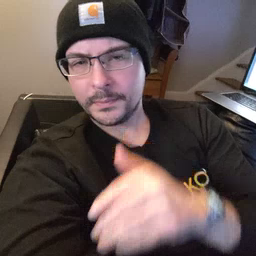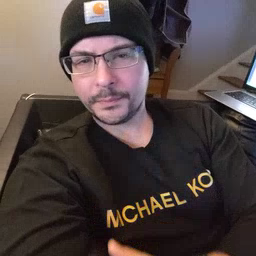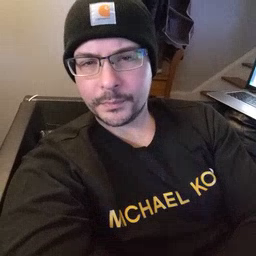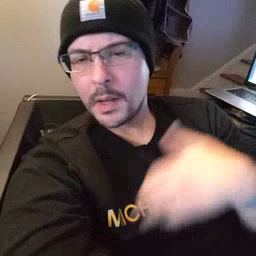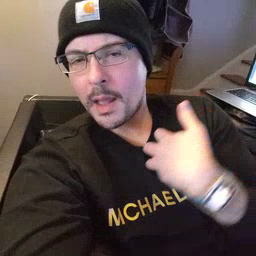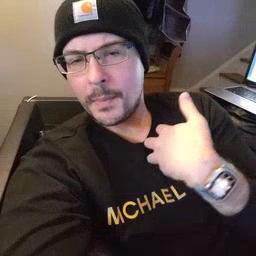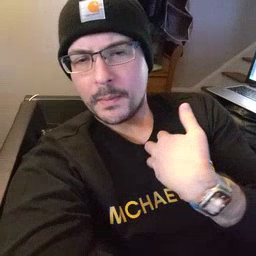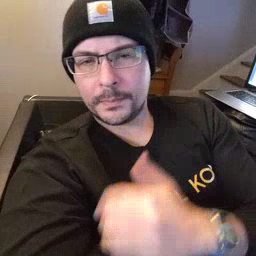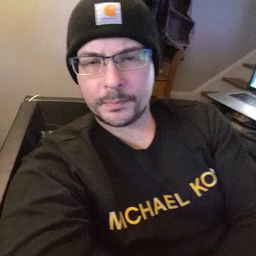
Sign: animal